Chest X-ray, AP view. Patient: 40 years old, sex M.
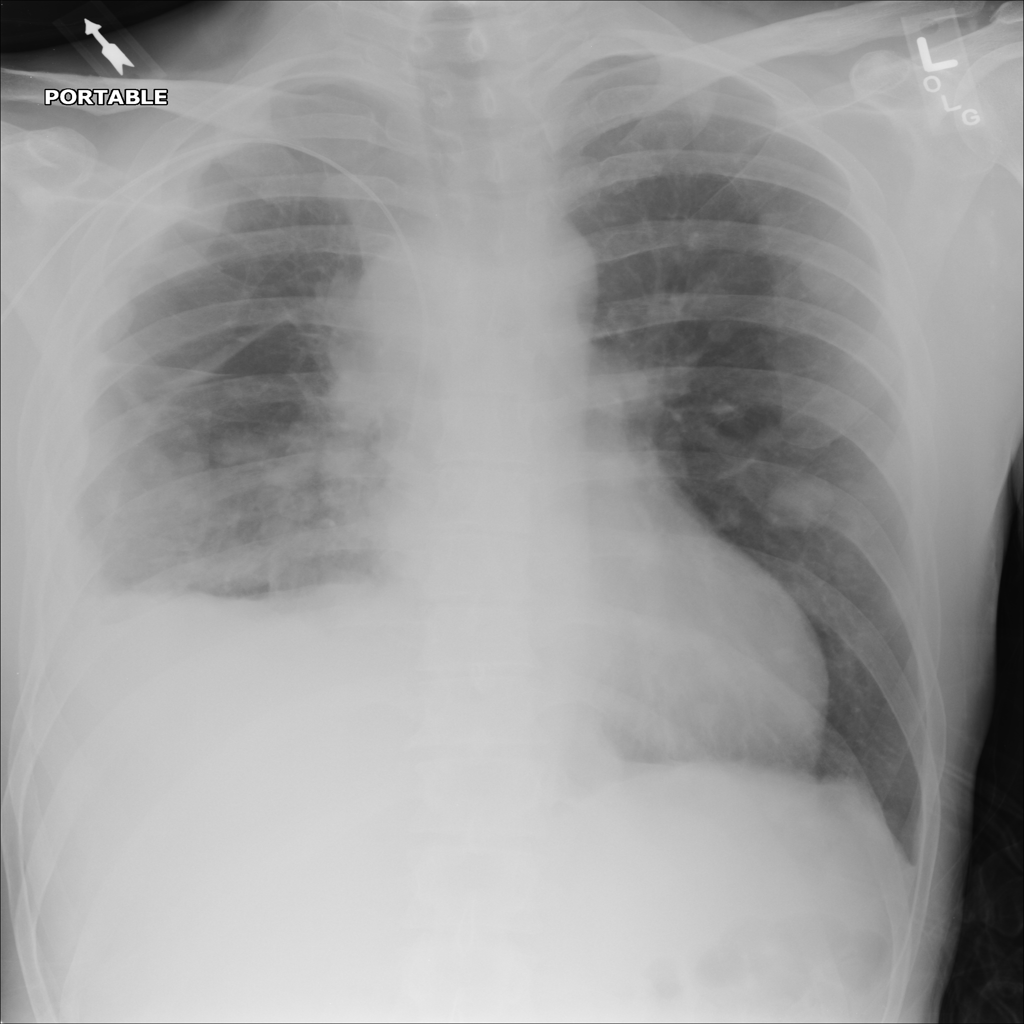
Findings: Pleural_Thickening